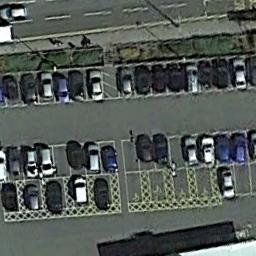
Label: parking_lot